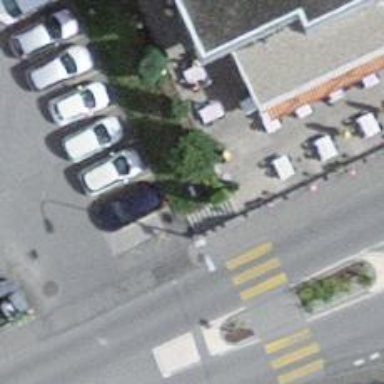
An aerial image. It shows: Bar.